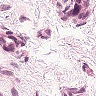
Metastatic tissue present: no